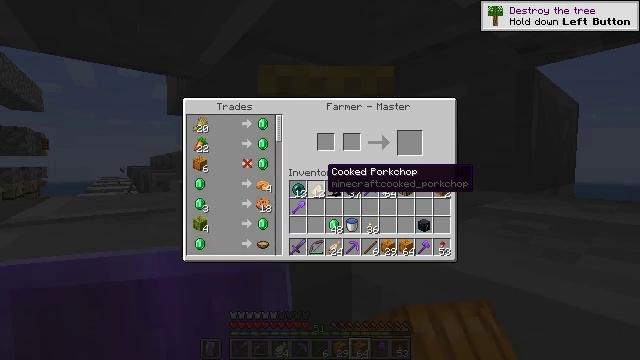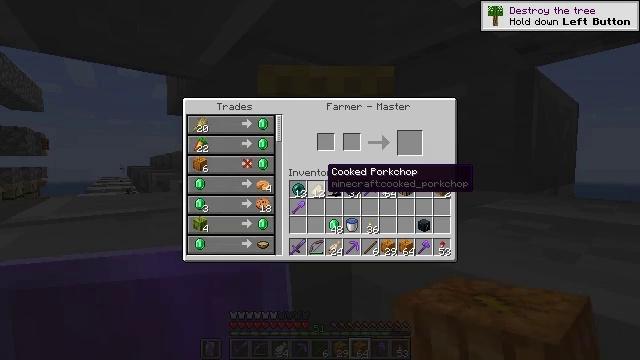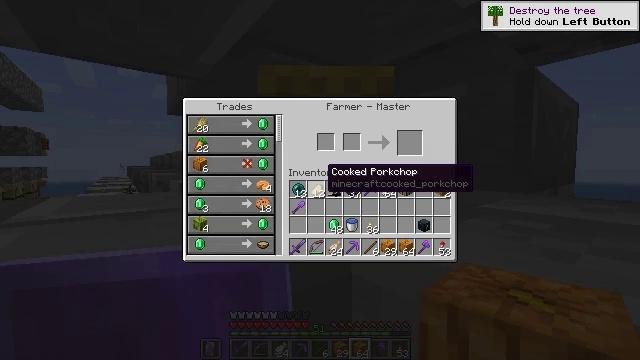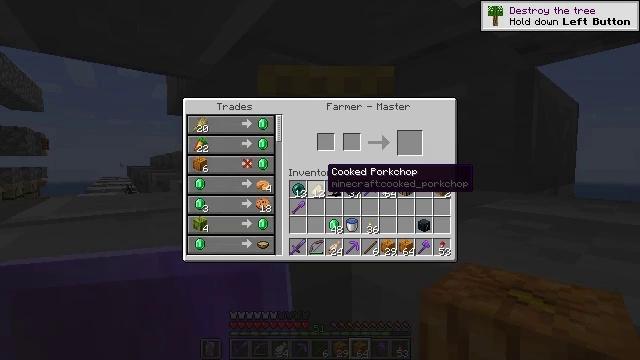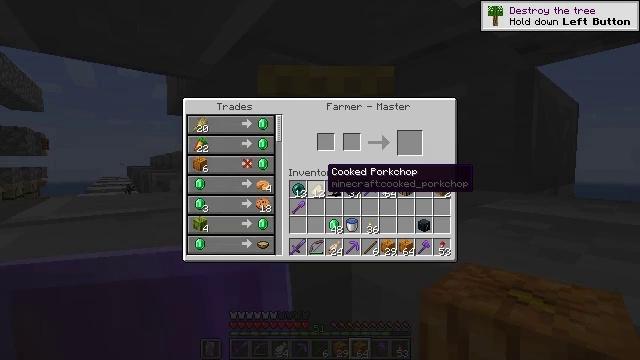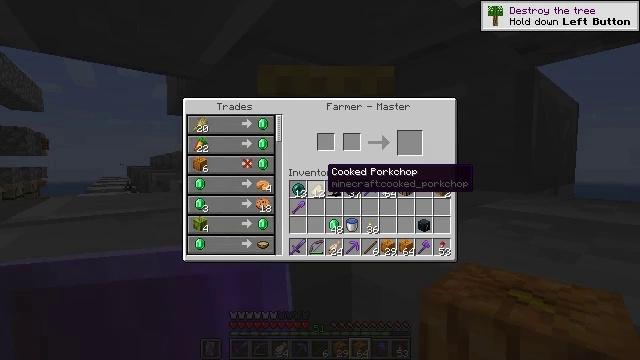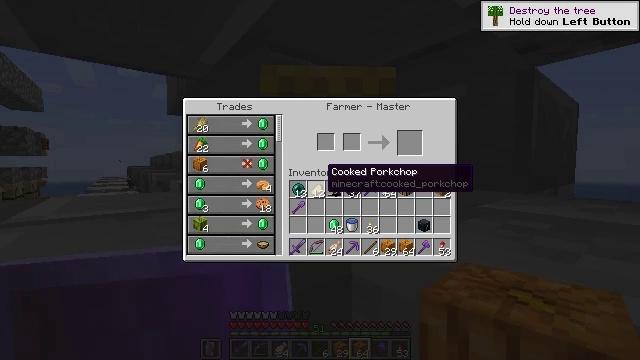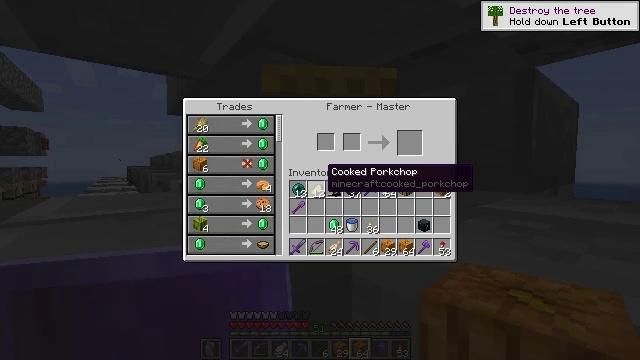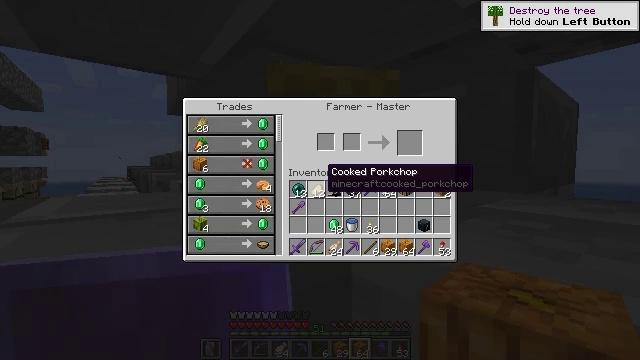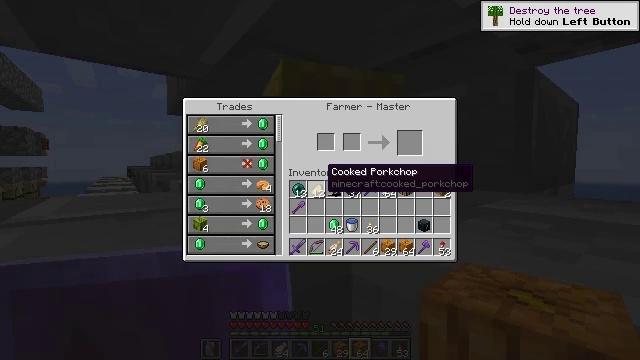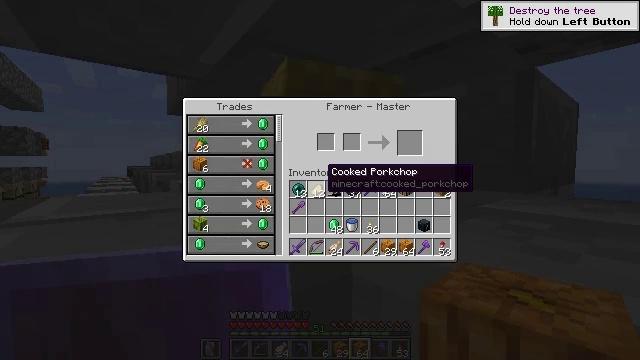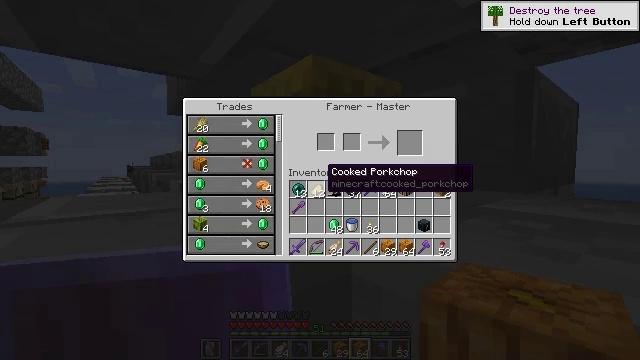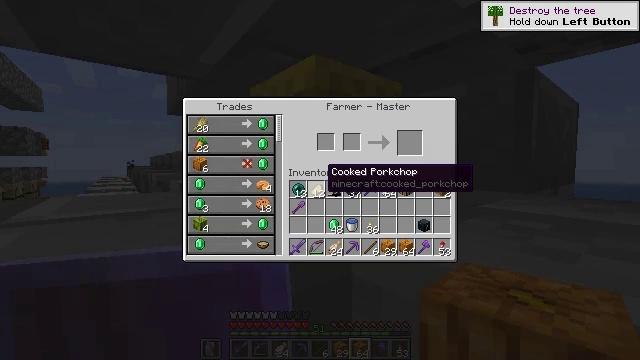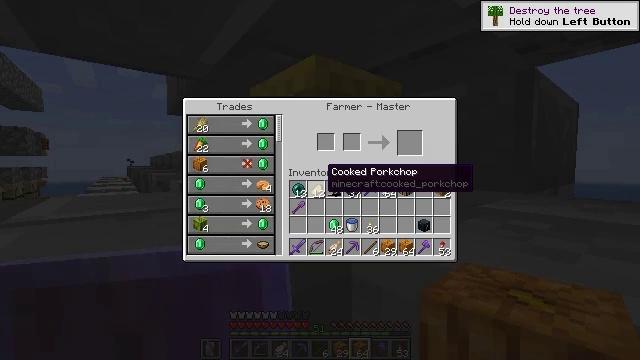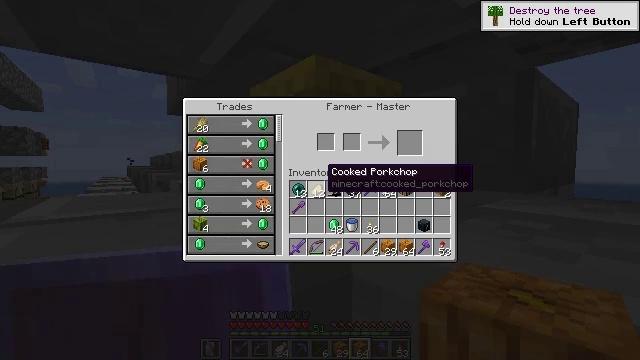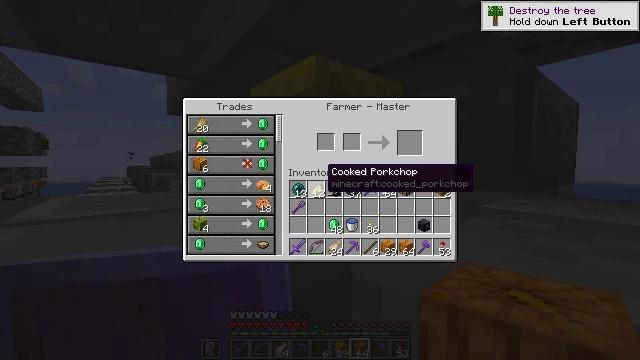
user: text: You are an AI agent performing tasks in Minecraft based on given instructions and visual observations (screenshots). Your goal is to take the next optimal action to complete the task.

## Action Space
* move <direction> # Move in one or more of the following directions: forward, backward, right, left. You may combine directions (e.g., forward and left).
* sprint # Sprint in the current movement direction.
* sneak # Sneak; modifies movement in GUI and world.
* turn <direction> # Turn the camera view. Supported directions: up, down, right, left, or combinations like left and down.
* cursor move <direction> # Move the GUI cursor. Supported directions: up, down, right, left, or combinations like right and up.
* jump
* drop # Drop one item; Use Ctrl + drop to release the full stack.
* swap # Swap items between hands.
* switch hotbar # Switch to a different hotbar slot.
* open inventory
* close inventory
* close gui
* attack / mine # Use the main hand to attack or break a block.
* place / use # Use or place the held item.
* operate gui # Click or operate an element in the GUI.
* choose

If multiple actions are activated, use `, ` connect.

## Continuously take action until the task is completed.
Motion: motion action
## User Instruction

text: Turn iron nuggets and a torch into a lantern via the crafting table.
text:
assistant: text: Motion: no_op
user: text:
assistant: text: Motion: no_op
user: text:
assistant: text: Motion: no_op
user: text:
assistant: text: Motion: no_op
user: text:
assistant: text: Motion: no_op
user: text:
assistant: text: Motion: no_op
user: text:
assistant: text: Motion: no_op
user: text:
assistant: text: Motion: no_op
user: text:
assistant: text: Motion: no_op
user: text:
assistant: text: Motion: no_op
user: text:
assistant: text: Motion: no_op
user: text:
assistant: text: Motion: no_op
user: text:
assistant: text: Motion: no_op
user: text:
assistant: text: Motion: no_op
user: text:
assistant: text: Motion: no_op
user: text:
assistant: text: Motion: no_op
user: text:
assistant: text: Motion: no_op
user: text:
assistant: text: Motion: no_op
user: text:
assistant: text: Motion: no_op
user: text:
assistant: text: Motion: no_op
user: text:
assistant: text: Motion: no_op
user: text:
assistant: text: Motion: no_op
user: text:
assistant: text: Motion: no_op
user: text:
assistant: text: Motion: no_op
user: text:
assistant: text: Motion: turn right
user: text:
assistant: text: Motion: turn right and up
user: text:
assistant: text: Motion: turn right and down
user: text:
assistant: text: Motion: turn right and down
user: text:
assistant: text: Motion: turn right and down
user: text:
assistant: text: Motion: no_op